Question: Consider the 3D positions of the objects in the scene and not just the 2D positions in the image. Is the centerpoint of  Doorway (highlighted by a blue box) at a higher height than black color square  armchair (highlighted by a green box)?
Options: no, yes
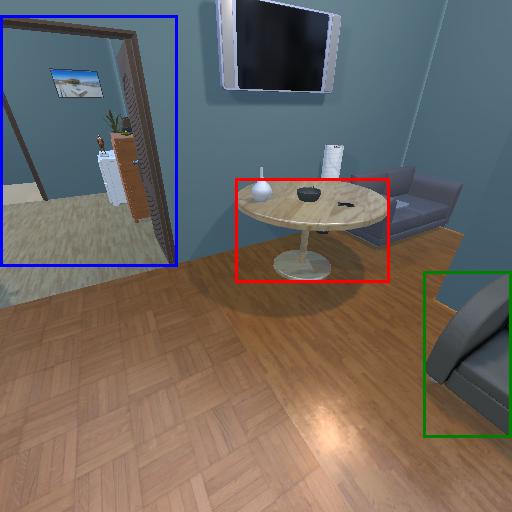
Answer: no